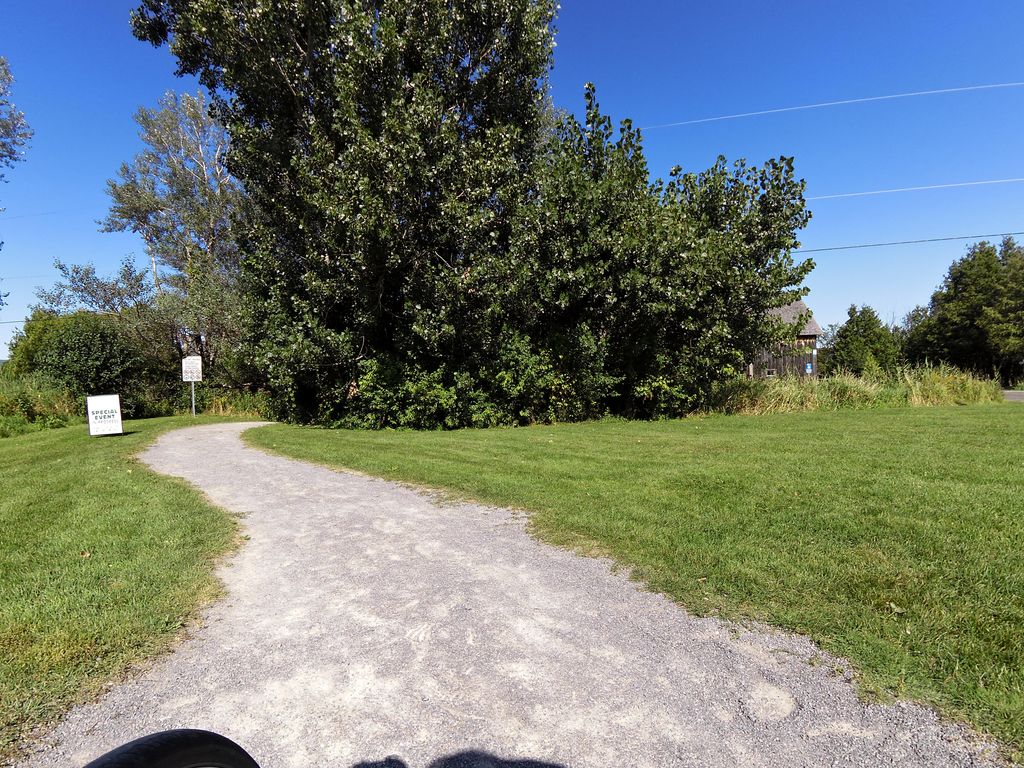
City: ottawa-gatineau